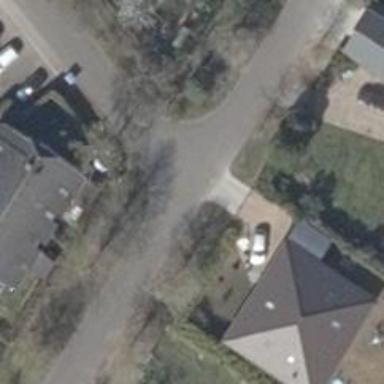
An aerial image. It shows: Asphalt road in residential area.